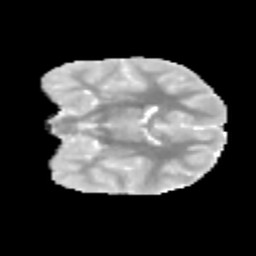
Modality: MD
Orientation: coronal
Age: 9
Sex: male
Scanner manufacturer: siemens
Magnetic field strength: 3 T
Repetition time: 3.8 s
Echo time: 0.07 s